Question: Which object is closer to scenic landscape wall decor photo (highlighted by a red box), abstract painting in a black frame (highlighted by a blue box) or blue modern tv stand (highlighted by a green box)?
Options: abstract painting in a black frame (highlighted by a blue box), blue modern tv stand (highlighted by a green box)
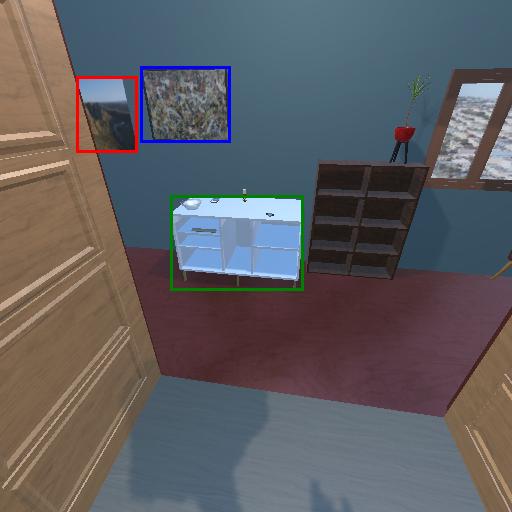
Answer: abstract painting in a black frame (highlighted by a blue box)